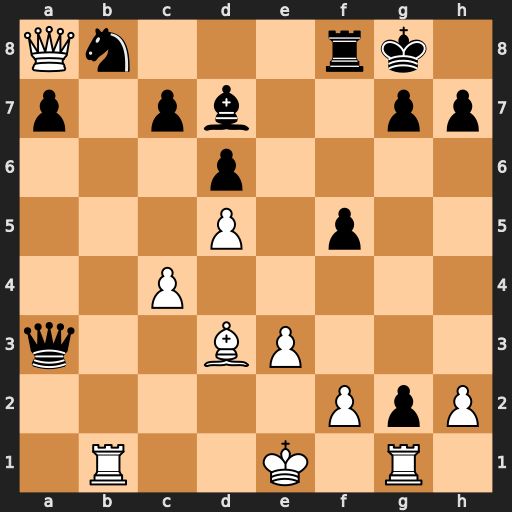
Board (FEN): Qn3rk1/p1pb2pp/3p4/3P1p2/2P5/q2BP3/5PpP/1R2K1R1
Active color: w
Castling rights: -
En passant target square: -
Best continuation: Rxb8 Qb4+ Rxb4